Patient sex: M
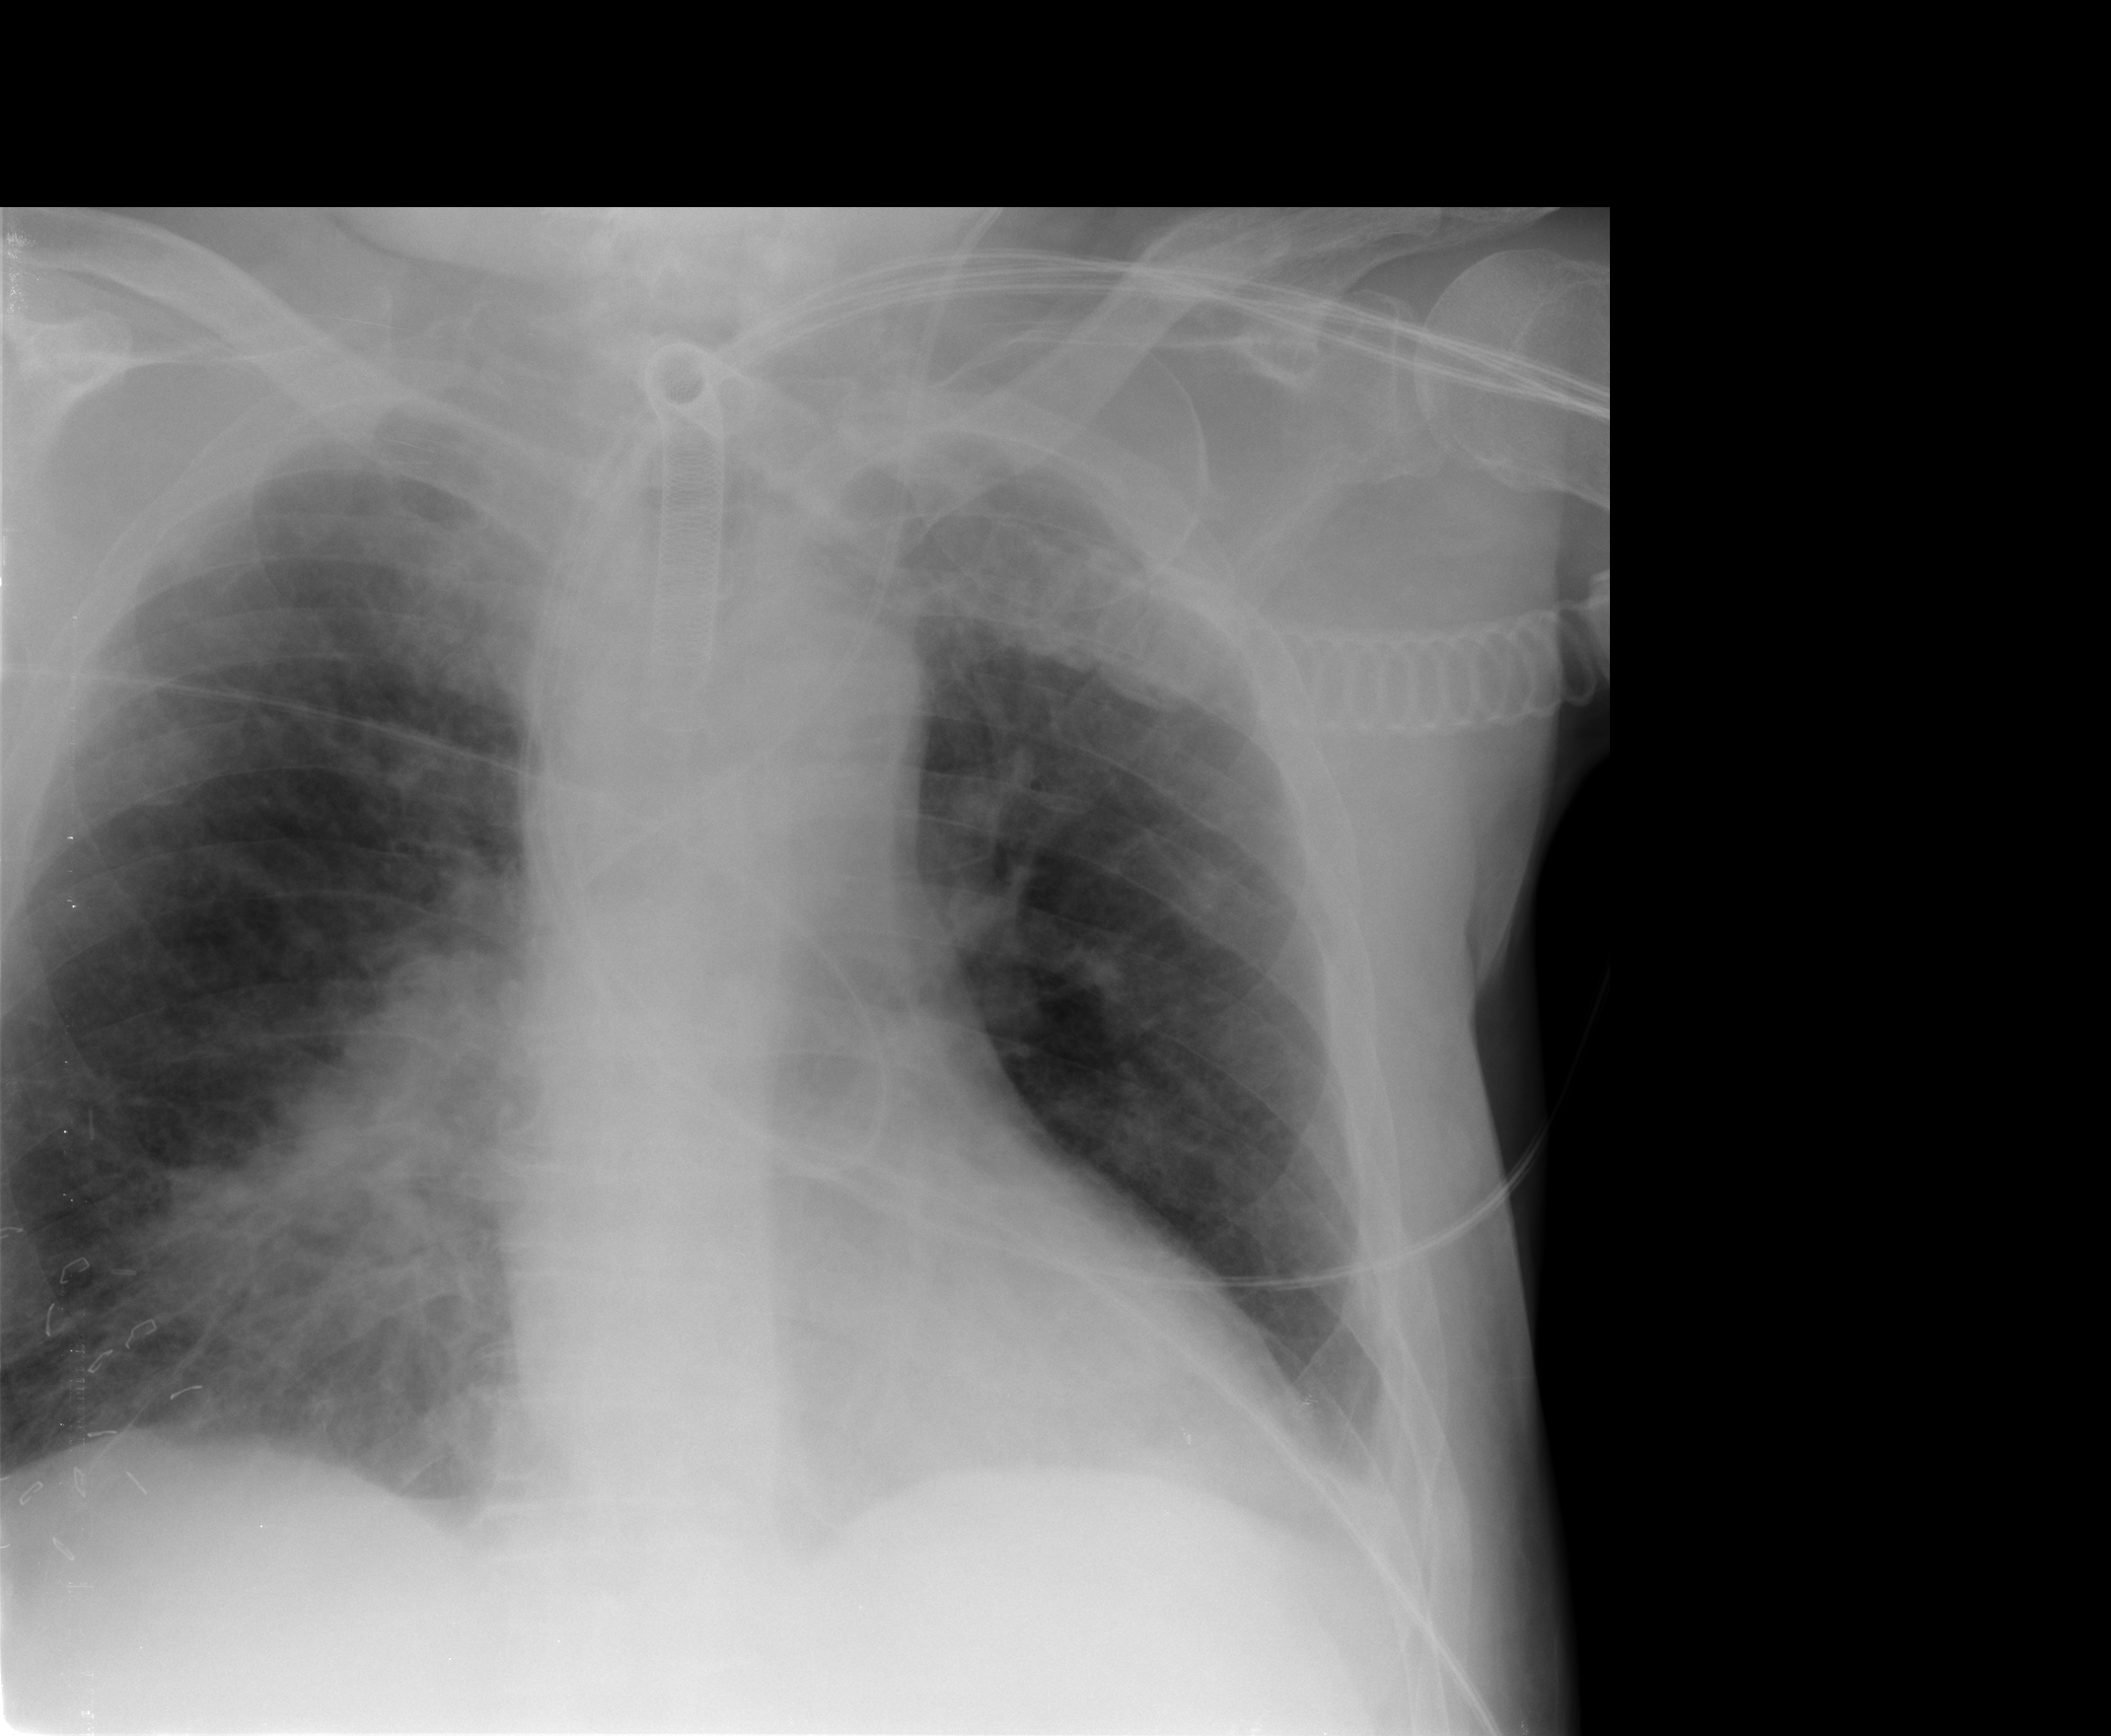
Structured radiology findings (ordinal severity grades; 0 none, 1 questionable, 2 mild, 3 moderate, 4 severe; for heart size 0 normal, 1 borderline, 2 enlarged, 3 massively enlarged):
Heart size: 0
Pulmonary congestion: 2
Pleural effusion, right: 0
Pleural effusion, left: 1
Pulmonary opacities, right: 2
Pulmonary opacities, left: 0
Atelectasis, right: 0
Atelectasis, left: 0